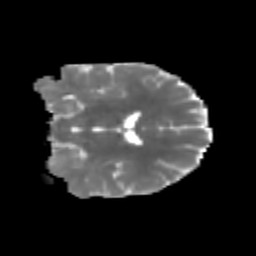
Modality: MD
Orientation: coronal
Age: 23
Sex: male
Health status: healthy